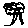
Label: tree